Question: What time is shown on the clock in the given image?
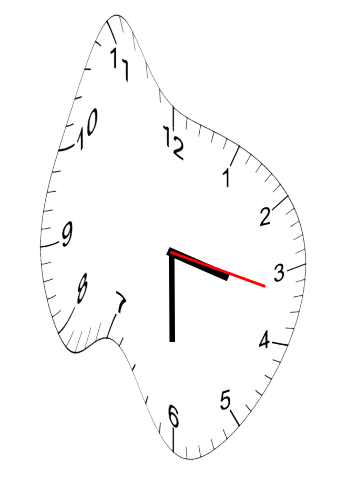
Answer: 03:30:17